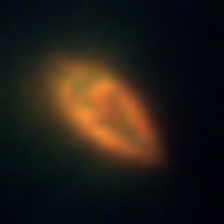
Taxon: Gyrodinium
Group: Dinoflagellates